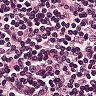
Metastatic tissue present: no